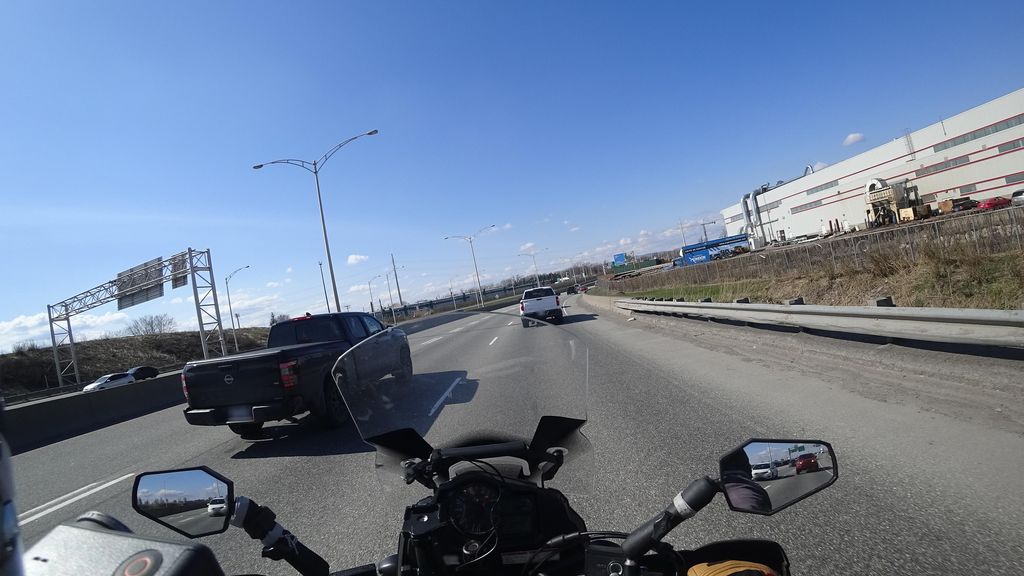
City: quebec_city